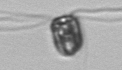
Label: Pyramimonas_morphotype1